Interaction volume radius: 5 \u00c5
Interaction volume height: 30 \u00c5
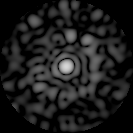
Disorder parameter: 0.8377